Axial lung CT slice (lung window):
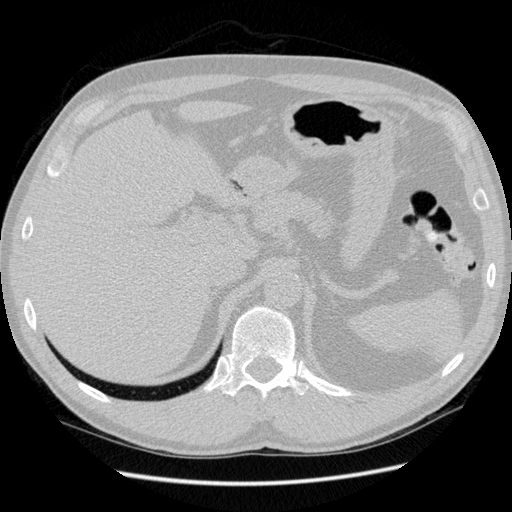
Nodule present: no